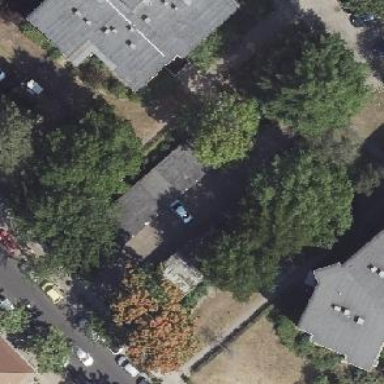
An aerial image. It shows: Group of garages.